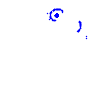
Particle: kaon